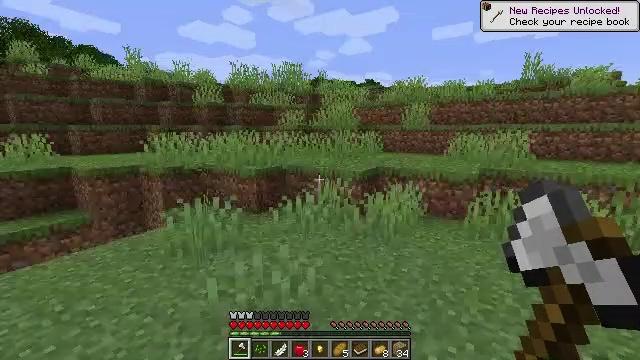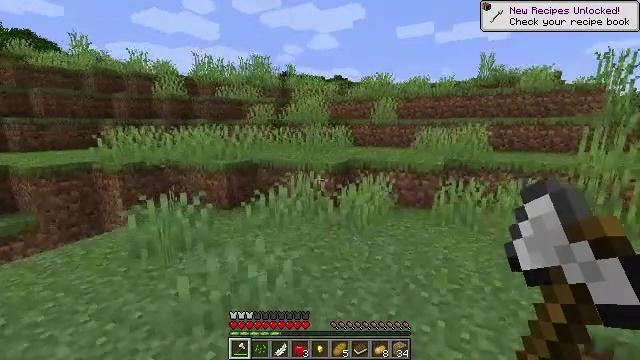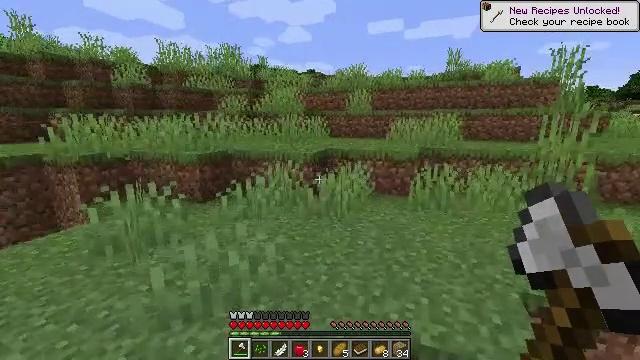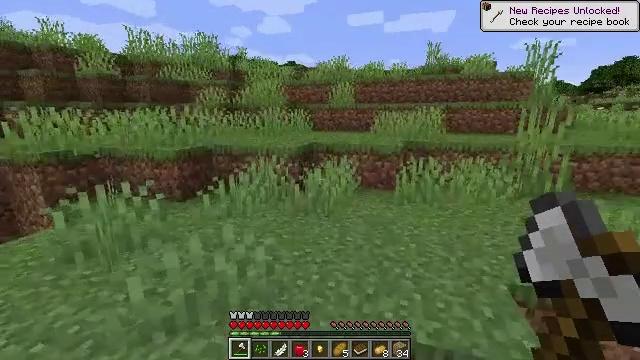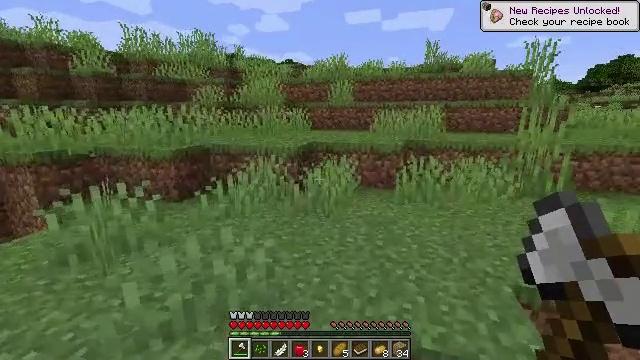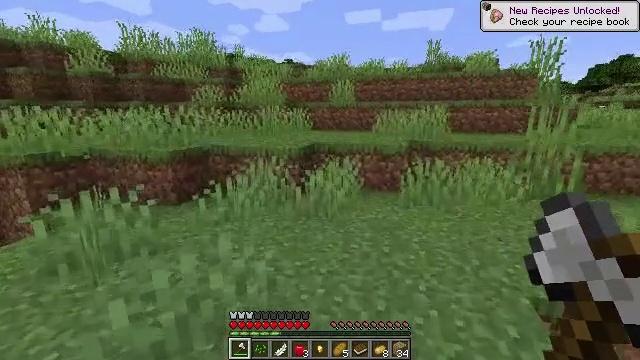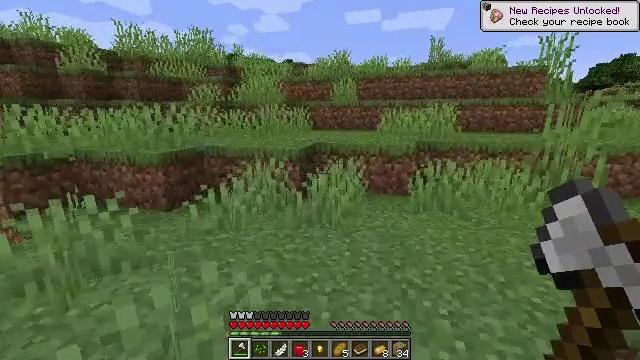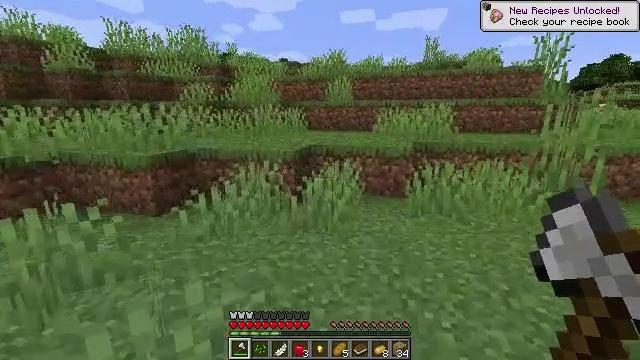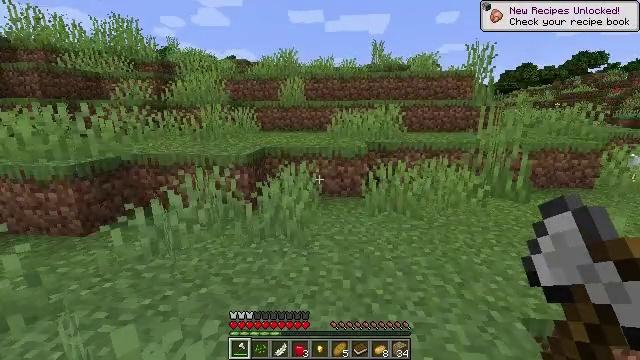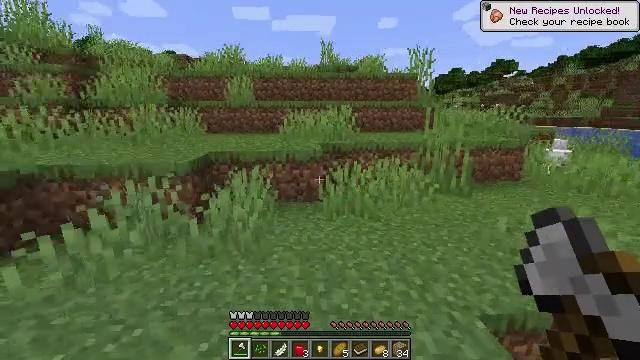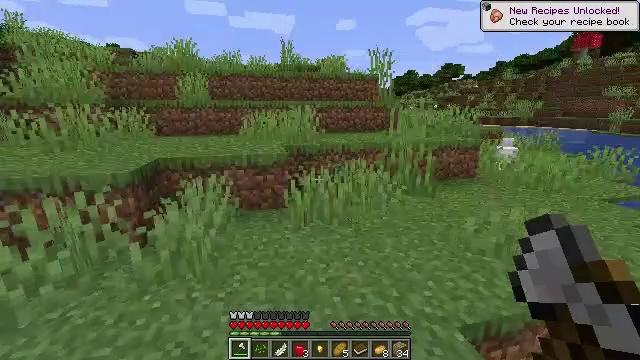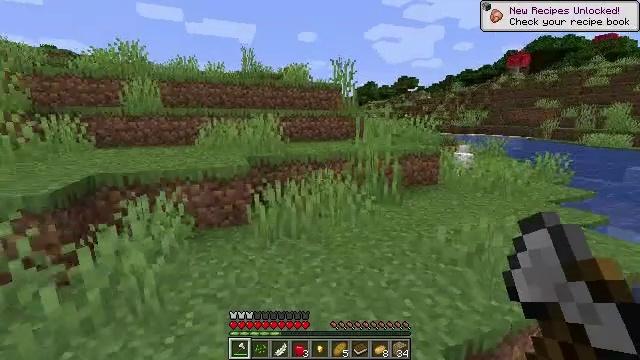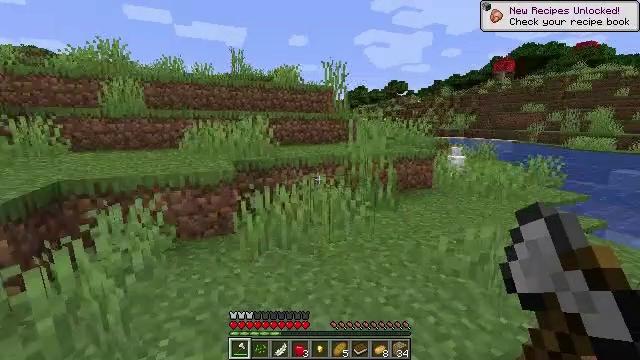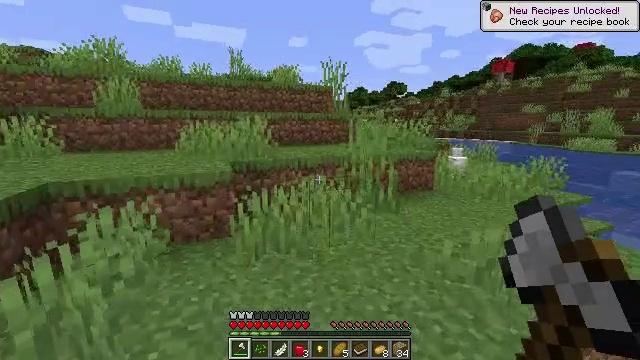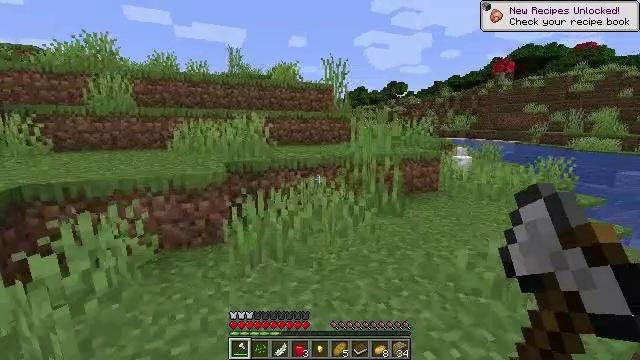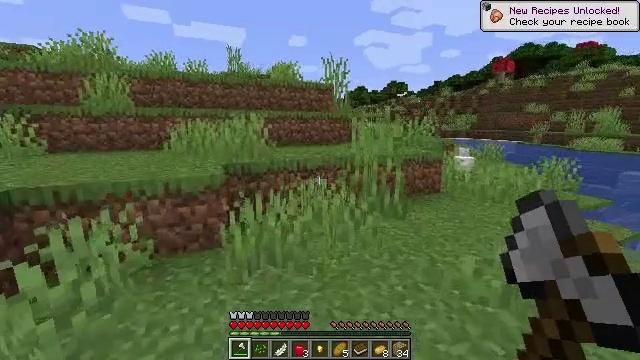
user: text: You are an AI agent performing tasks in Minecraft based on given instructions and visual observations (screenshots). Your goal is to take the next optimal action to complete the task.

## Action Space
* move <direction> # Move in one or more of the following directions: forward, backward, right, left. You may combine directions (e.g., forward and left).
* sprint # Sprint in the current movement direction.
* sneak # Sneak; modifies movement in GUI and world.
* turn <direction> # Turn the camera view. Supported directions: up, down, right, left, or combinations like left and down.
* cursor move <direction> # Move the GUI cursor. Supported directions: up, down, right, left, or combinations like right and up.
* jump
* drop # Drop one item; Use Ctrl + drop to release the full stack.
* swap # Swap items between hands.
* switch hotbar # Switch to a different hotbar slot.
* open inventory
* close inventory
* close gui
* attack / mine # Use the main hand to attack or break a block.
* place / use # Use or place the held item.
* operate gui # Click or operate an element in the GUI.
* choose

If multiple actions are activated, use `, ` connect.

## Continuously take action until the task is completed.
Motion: motion action
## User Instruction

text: Hunt animals.
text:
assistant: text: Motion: move forward, turn right, jump
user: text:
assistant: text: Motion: move forward, turn right and down, jump
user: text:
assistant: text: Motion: move forward, turn right and down, jump
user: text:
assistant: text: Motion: move forward
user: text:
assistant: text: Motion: move forward
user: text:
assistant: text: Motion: move forward
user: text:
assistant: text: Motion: move forward, turn right
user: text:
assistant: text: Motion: move forward, turn right
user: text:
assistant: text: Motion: move forward, turn right
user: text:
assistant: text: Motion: move forward, turn right
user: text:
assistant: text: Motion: move forward, turn right and up
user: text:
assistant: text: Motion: move forward, turn right
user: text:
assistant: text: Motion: move forward
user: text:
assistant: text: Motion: move forward
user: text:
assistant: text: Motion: move forward
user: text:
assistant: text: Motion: move forward
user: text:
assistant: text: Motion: move forward
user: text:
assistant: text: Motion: move forward
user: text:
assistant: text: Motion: move forward
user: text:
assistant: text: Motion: move forward
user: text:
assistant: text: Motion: move forward
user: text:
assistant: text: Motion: move forward, turn right
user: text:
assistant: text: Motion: move forward, turn right and down
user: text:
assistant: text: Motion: move forward, turn right and down
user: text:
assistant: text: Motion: move forward, turn right
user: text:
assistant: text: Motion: move forward
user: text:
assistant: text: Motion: move forward
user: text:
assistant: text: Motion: move forward
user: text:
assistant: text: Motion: move forward
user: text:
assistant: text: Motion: move forward